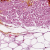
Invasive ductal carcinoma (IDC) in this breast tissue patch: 0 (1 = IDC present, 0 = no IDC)